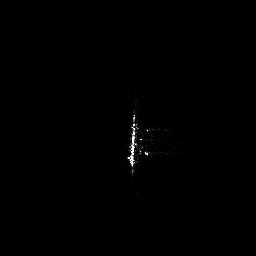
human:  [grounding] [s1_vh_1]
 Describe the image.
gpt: In the satellite image, there is  <ref>1 large ship </ref> <box>[[48, 42, 64, 68, 0]]</box> located at center.